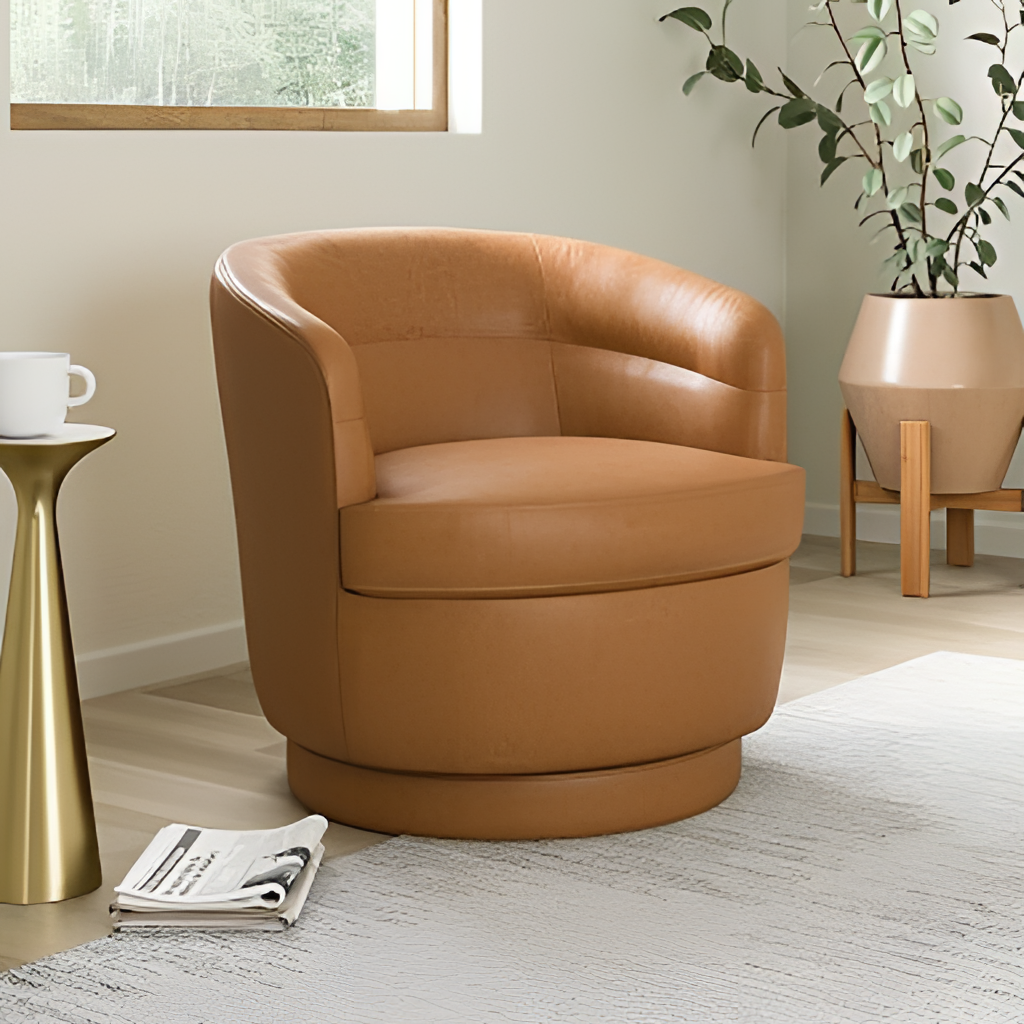
leather armchair, living room, contemporary, cream paint wallpaper, with solid pattern, wood flooring, with plank pattern